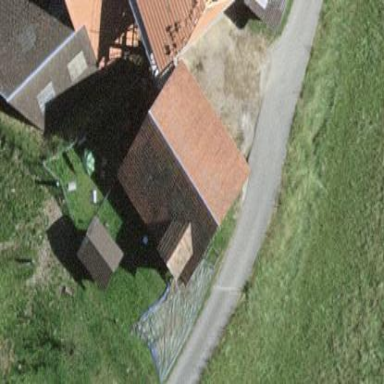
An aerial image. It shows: Barn.